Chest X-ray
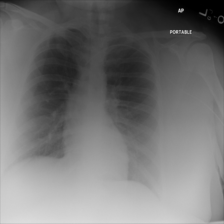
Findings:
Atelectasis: negative
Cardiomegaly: negative
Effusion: negative
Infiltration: negative
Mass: negative
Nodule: negative
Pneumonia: negative
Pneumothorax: negative
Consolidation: negative
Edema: negative
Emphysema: negative
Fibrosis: negative
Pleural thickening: negative
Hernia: negative